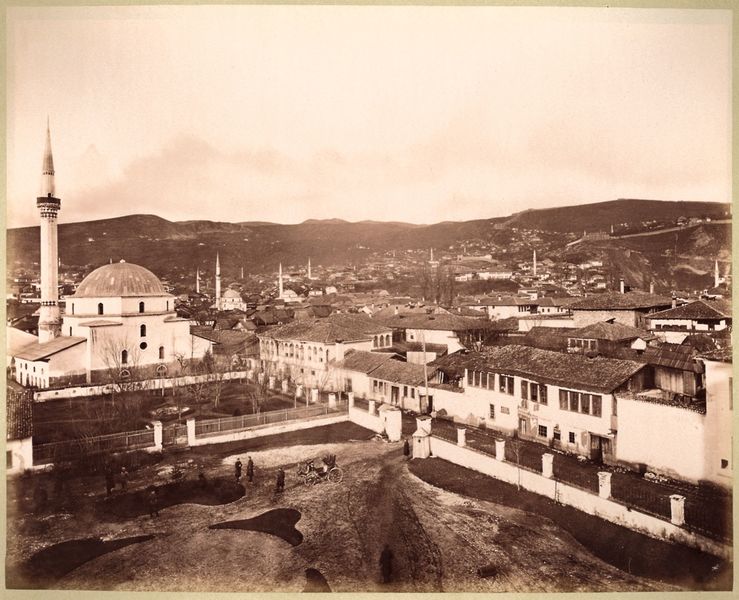
Titel: Sarajevo vom Konak aus
Künstler: Josef Löwy
Standort: Wien
Institution: Albertina, Wien
Schlagwörter: berg, himmel, wolken, bäume, landschaft, menschen, mädchen, stadt, braun, fenster, grau, straße, dach, haus, rot, wiese, zaun, feld, häuser, hügel, flach, rosa, karren, kinder, turm, garten, ansicht, fassade, fassaden, ort, türen, berge, dächer, mauer, kahl, hof, winter, zäune, kutsche, platz, wagen, kuppel, foto, fotografie, photographie, pfützen, moschee, türme, seen, schwarzweiss, fahrrad, photo, mauern, siedlung, glauben, fotographie, arabien, islam, türkei, minarett, minarette, muslim, moscheen, golfplatz, strae, 19. jahrhundert, fld, tolfplatz, moscee